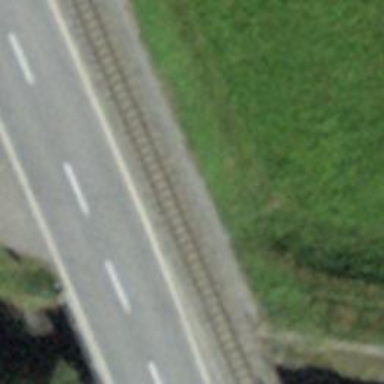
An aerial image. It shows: Narrow-gauge railway bridge with electrified contact line.